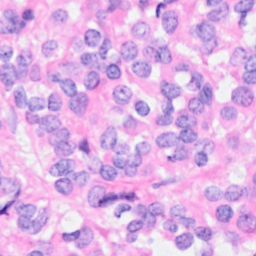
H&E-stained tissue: Breast